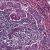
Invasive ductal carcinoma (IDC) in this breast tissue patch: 1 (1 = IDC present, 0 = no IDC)